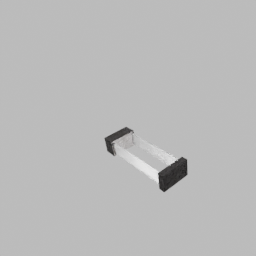
Label: lighting